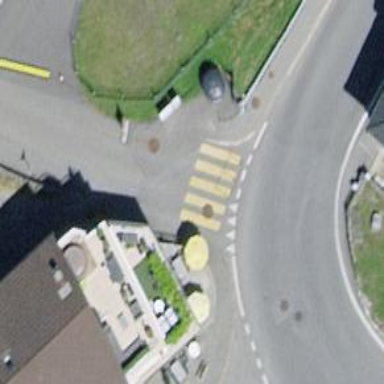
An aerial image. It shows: Zebra crossing on the road.